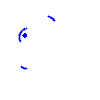
Particle: proton